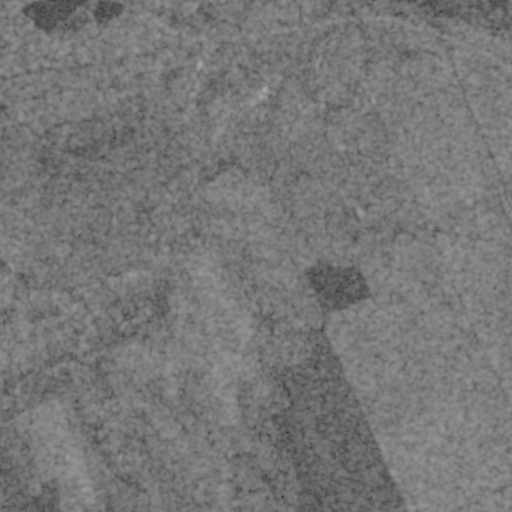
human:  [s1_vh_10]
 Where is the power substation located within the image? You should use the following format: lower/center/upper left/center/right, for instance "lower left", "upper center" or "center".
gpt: The power substation is located in the upper right of the image.
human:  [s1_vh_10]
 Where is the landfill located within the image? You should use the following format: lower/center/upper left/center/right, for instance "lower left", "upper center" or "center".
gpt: There is no landfill in the image.

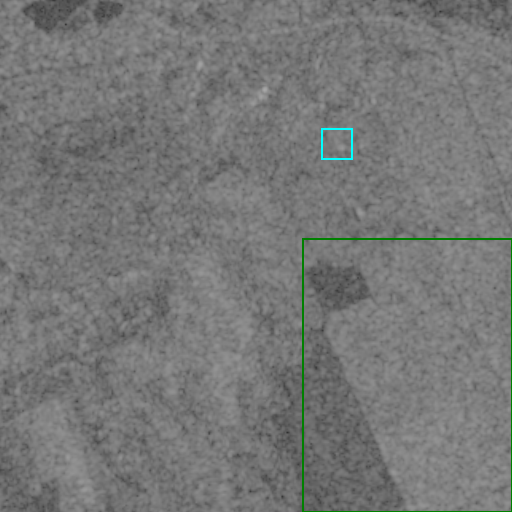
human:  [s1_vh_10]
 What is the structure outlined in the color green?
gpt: The structure outlined in green is a crop field.
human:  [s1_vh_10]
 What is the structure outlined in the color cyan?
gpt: The structure outlined in cyan is a power substation.
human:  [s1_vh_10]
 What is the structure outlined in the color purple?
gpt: There is no purple outline.